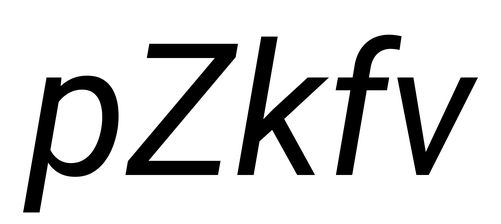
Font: Roboto-Italic_Italic